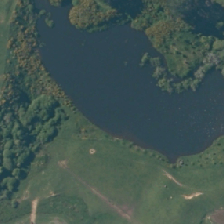
Land cover: lake_pond